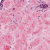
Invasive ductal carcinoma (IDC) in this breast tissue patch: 0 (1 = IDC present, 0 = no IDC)